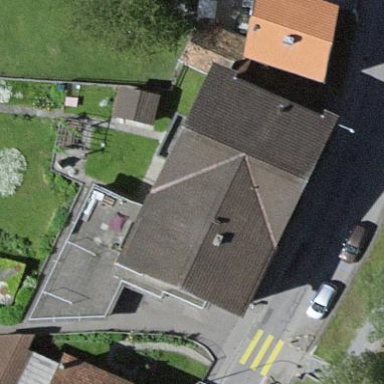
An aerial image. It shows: Gabled roof apartments building.